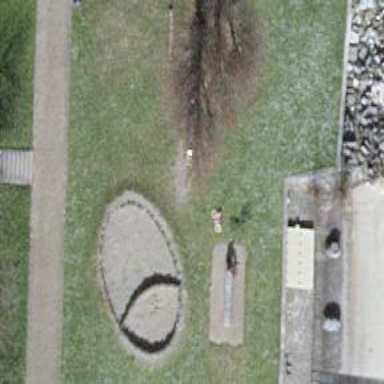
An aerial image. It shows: Playground featuring slide.